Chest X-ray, PA view. Patient: 35 years old, sex M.
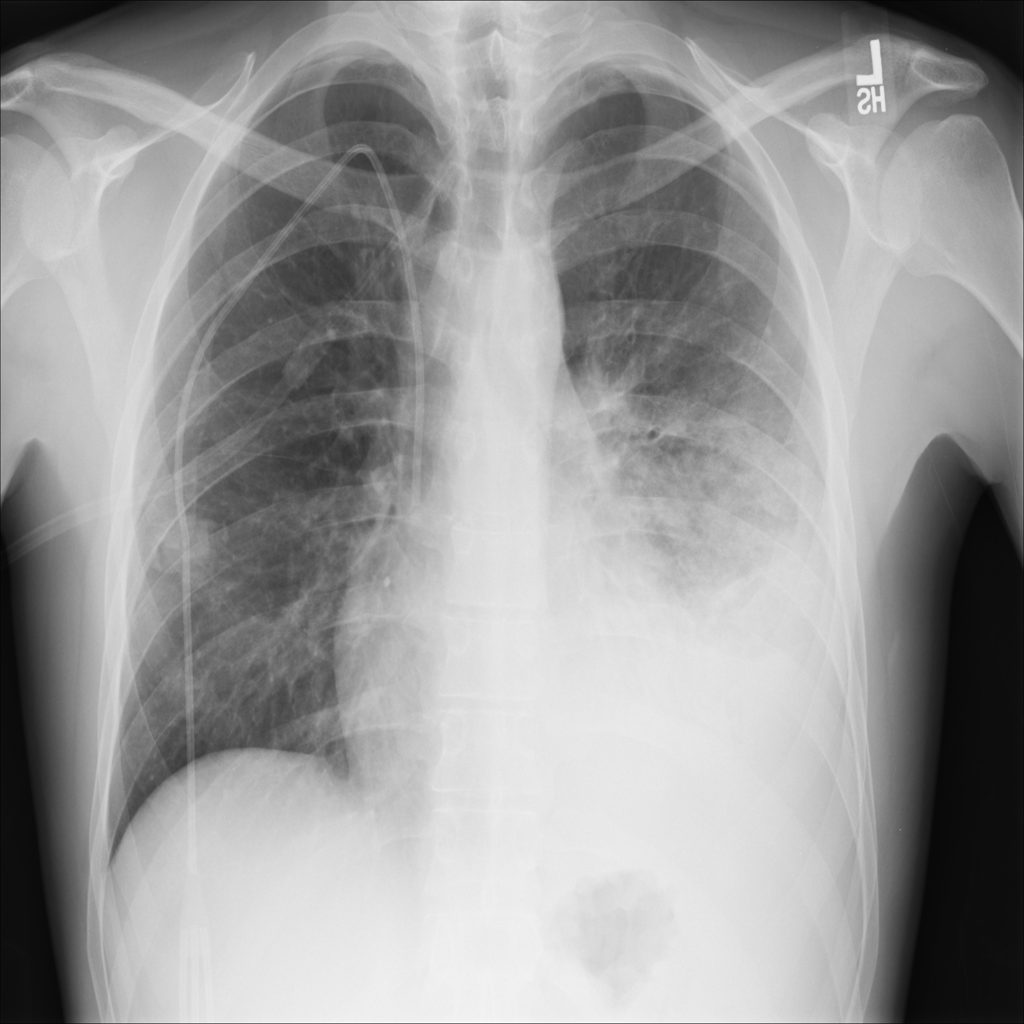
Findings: Effusion